Question: i installed android development tools(ADT Build: v22.2.1-833290) in Linux Ubuntu 13.10(Ubuntu gnome) but i have an unexpected problem. tha characters of logcats doesn't show properly and i cant read logcat data. i take an screenshot of that. how i can fix it?
Screenshot:

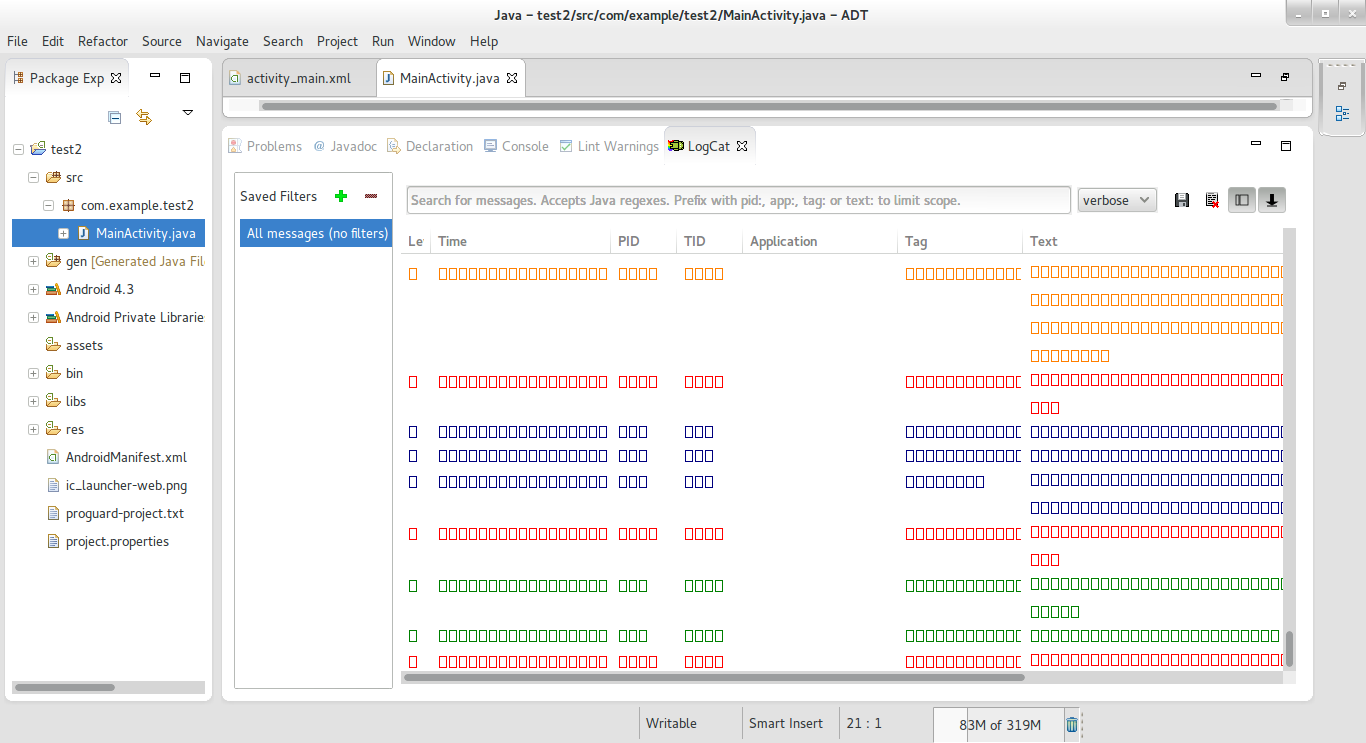
Answer: i found the problem. it was because of logcat default font that was not an standard font. i changed t from settings